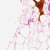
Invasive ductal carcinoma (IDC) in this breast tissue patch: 0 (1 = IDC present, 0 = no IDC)